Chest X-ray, AP view. Patient: 53 years old, sex M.
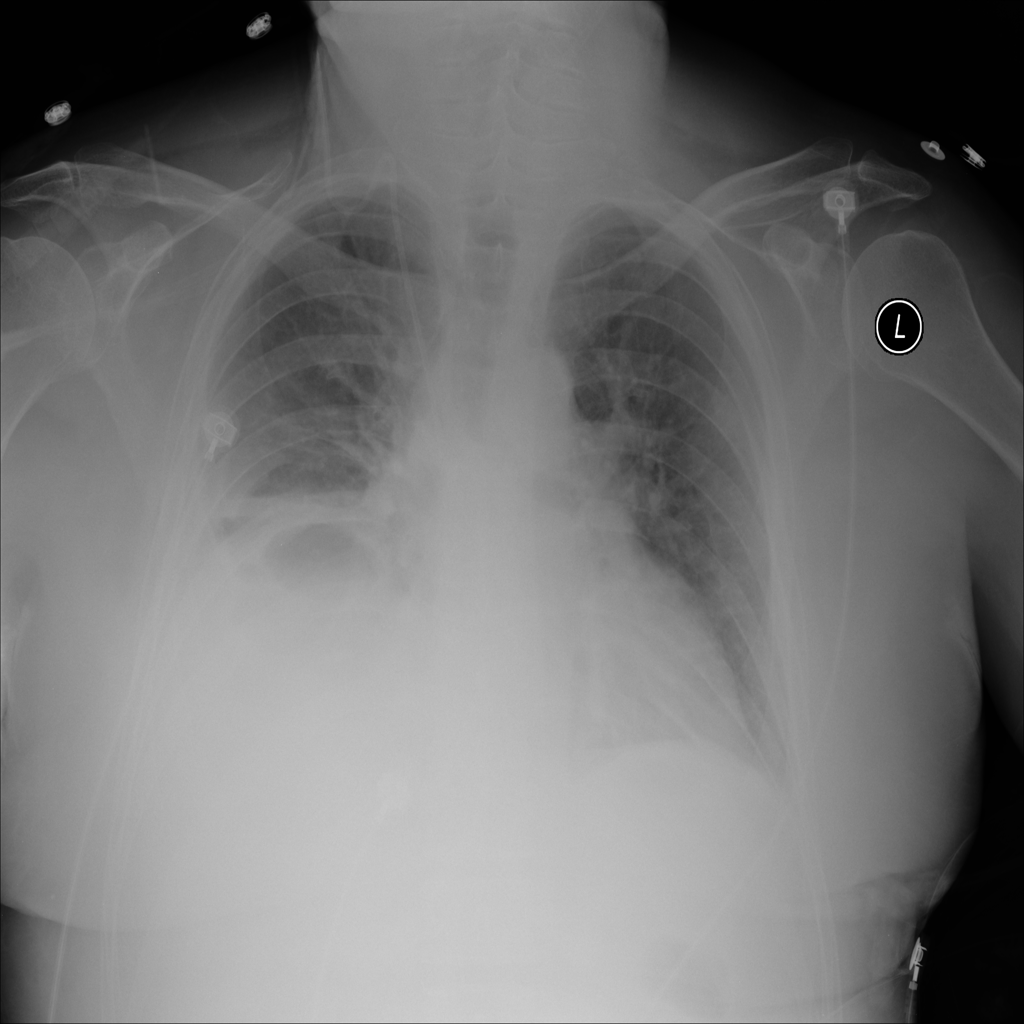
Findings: Atelectasis, Consolidation